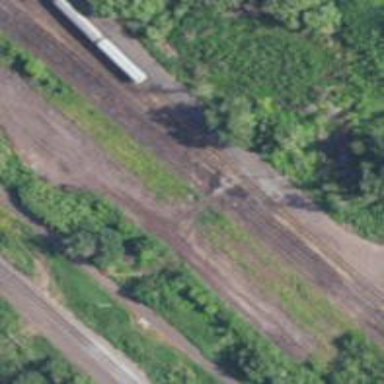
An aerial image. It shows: Unused railway yard.